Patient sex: M
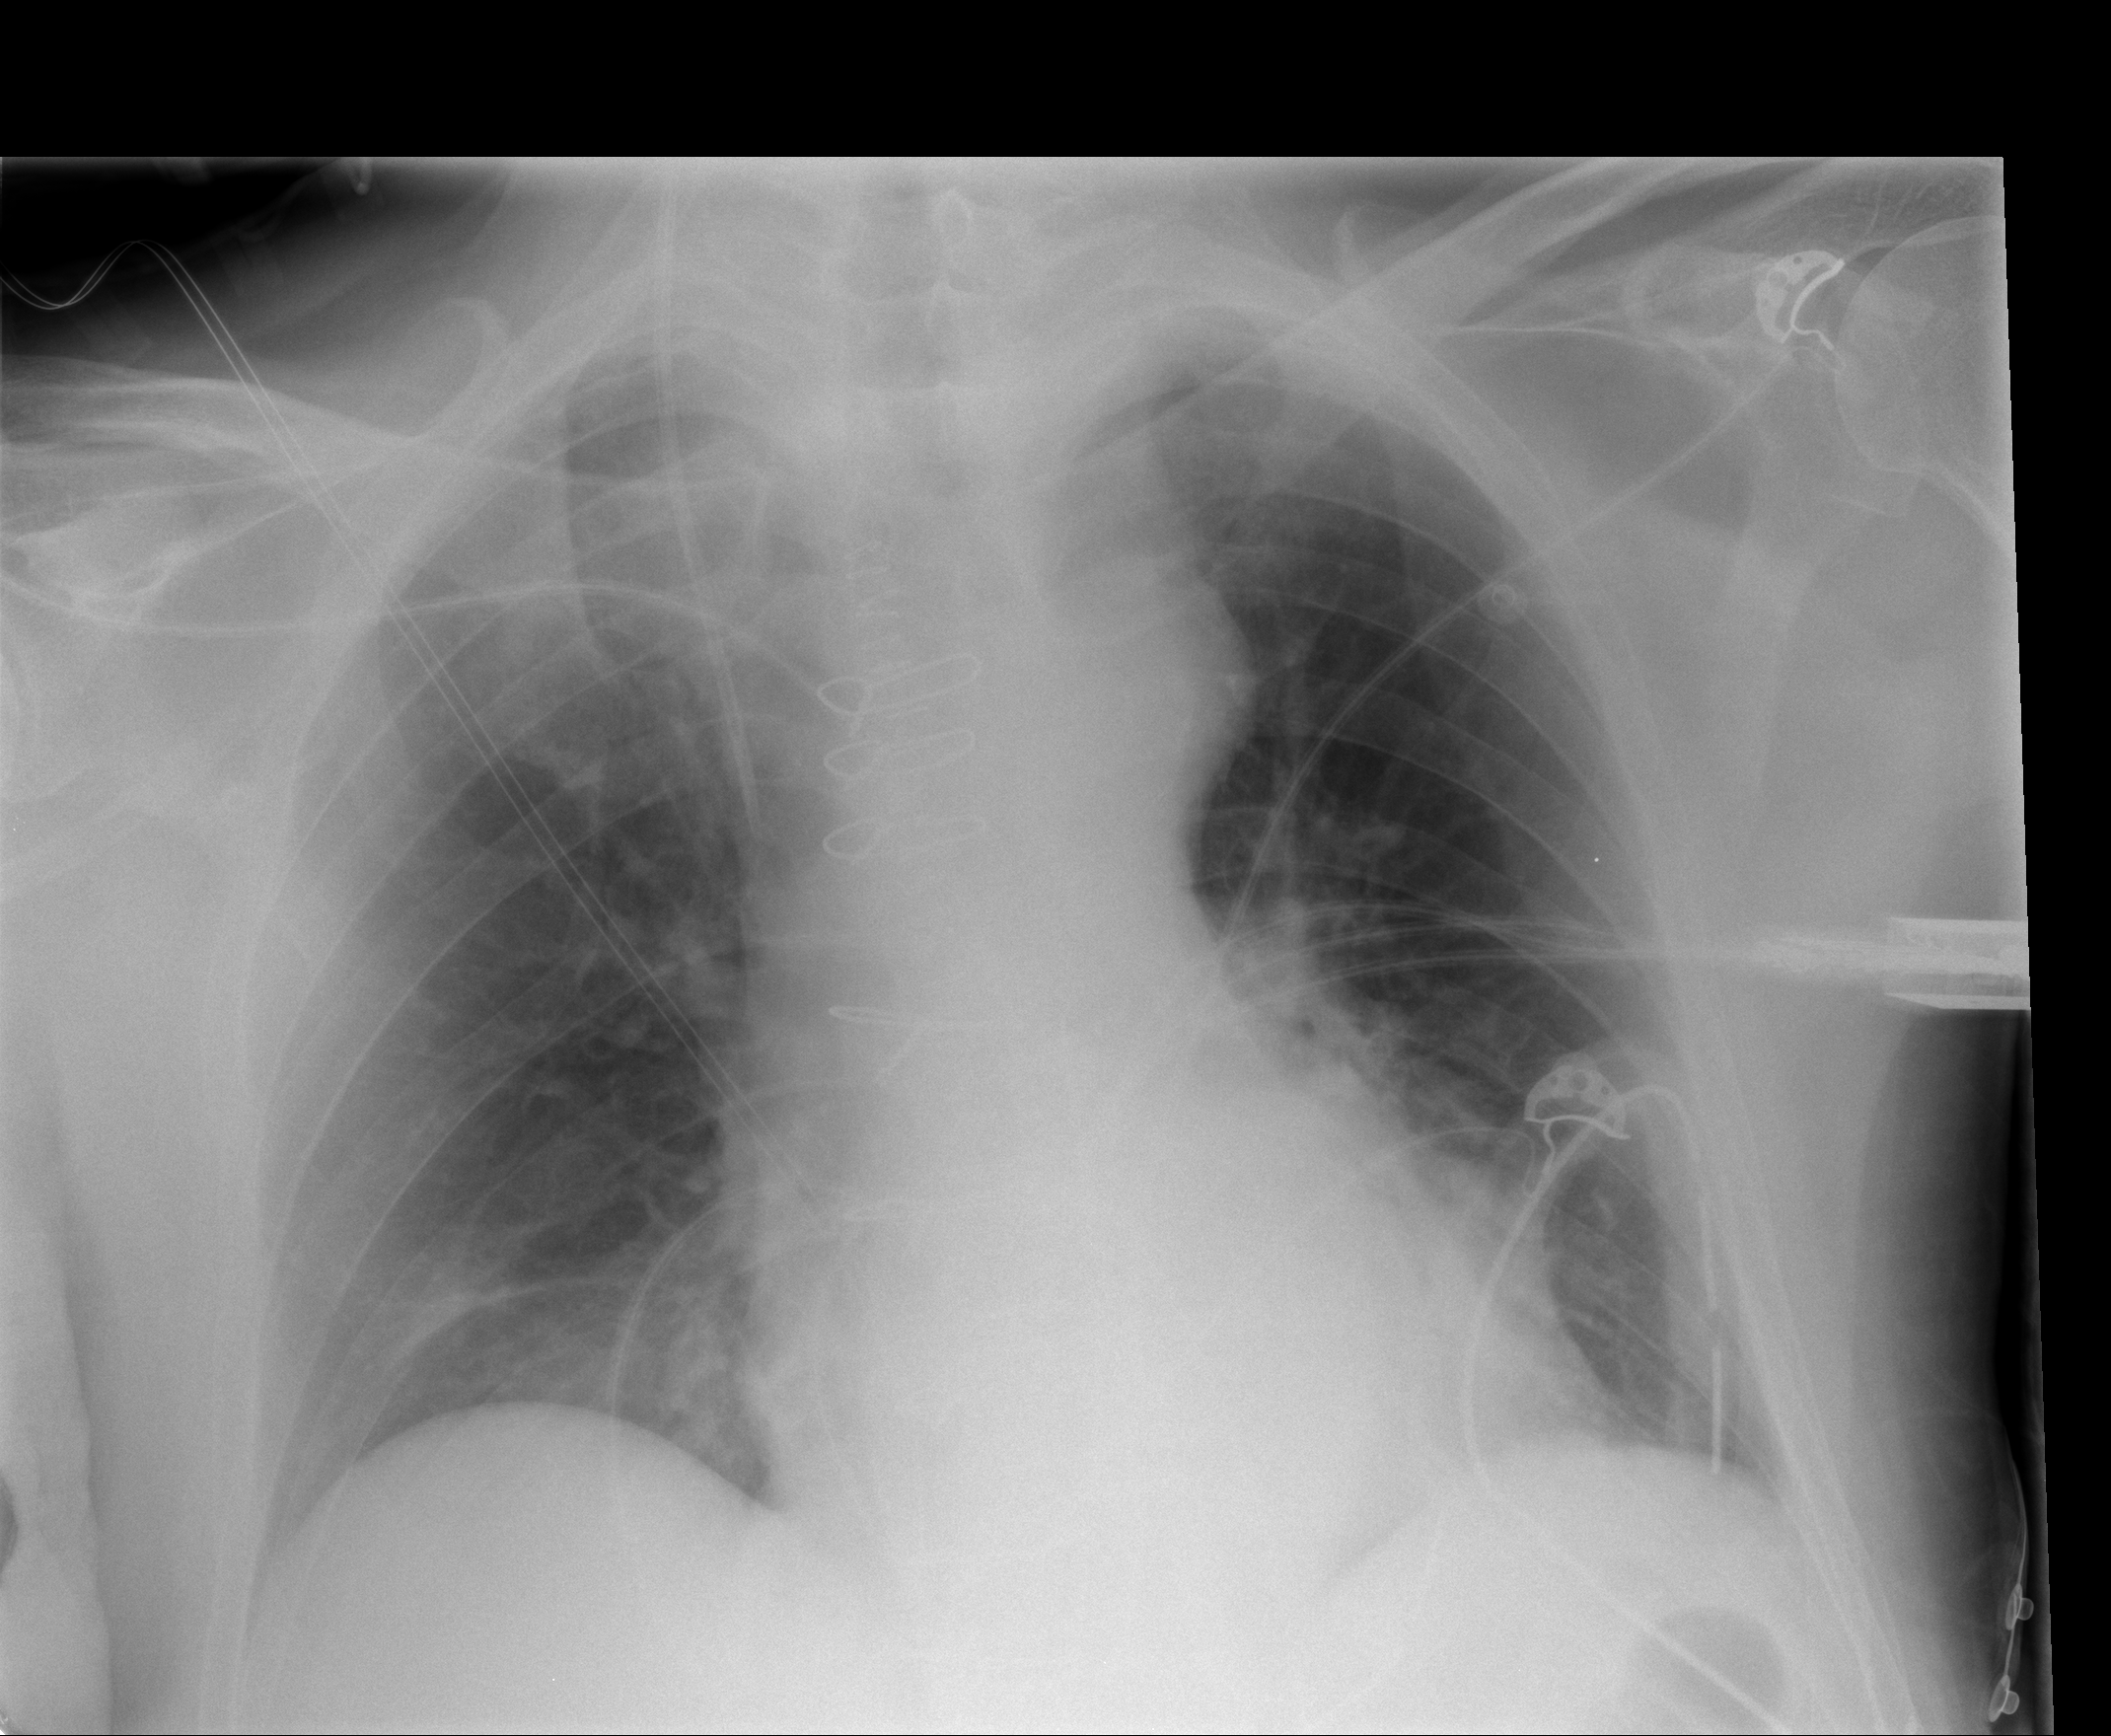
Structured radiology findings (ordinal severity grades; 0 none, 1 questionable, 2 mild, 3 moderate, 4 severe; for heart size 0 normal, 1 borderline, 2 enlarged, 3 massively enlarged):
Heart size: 0
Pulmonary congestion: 0
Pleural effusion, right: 0
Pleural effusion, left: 0
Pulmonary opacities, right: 0
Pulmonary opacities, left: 0
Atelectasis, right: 1
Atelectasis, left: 0